Aerial crown-view tile of a tropical tree (Barro Colorado Island, Panama), acquired 20250414:
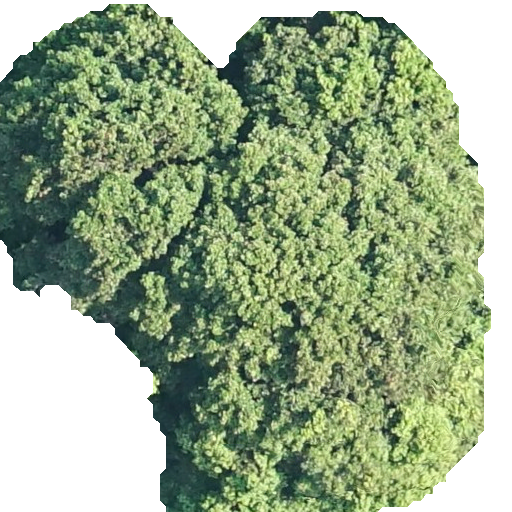
Species: Prioria copaifera
GBIF accepted scientific name: Prioria copaifera
Crown area: 300.817 m²